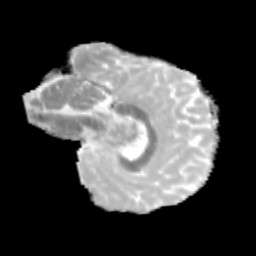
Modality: MD
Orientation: sagittal
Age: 11
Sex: male
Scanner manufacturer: siemens
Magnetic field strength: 3 T
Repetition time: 3.8 s
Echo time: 0.07 s